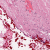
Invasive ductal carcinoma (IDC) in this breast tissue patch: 0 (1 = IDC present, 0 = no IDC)